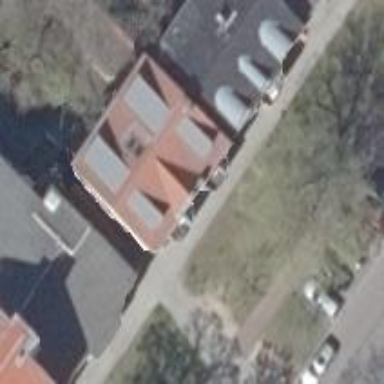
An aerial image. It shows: Gabled apartments building with red roof made of roof tiles.